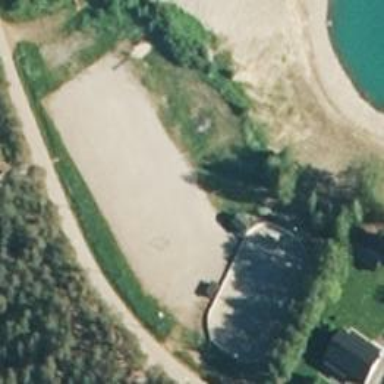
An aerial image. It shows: Compacted pitch area for leisure land activities.